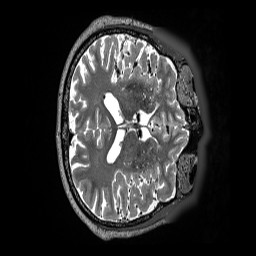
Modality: T2w
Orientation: axial
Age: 80
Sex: male